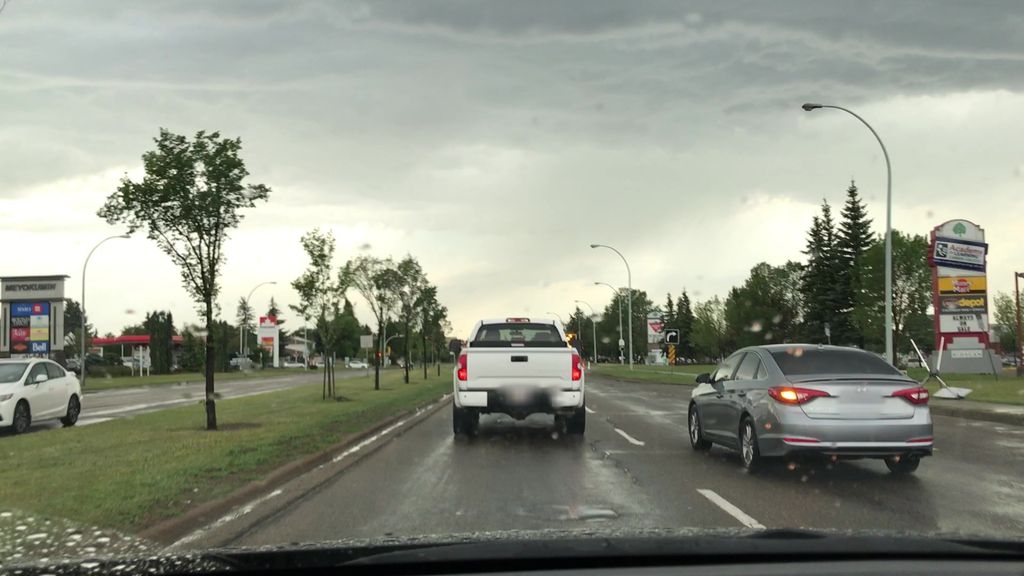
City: edmonton